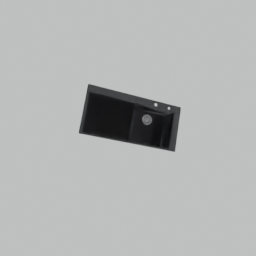
Label: appliances